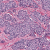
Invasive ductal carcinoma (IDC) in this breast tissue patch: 1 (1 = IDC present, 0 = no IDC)